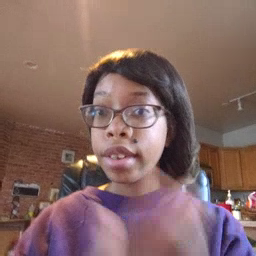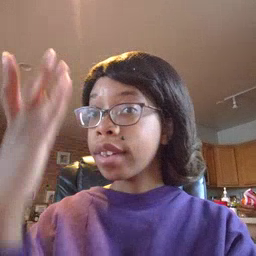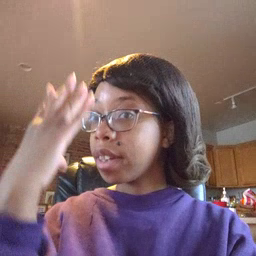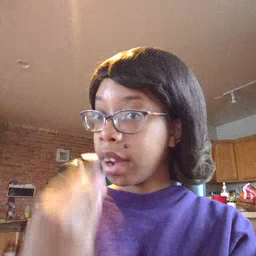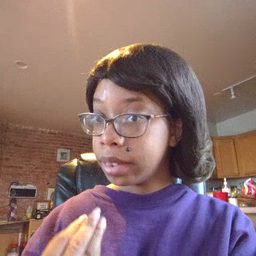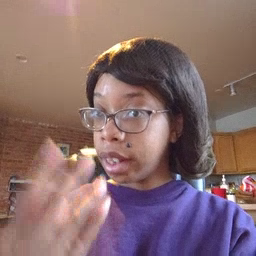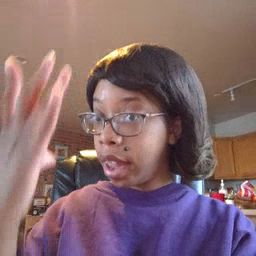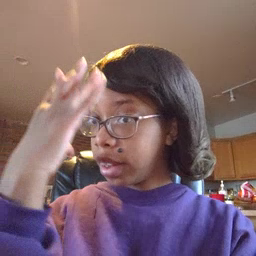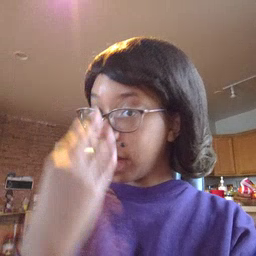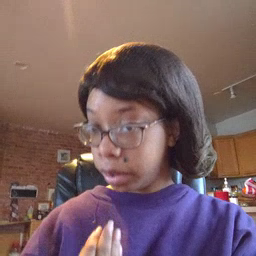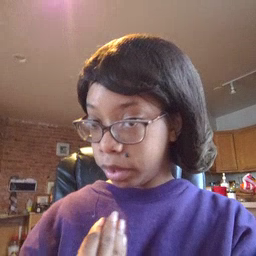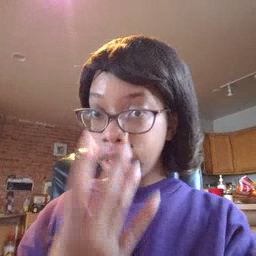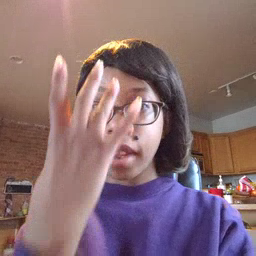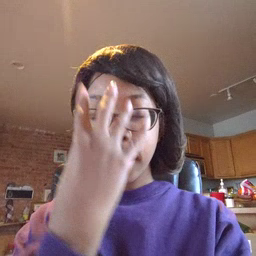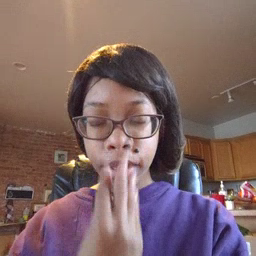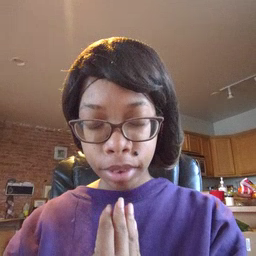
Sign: sleep